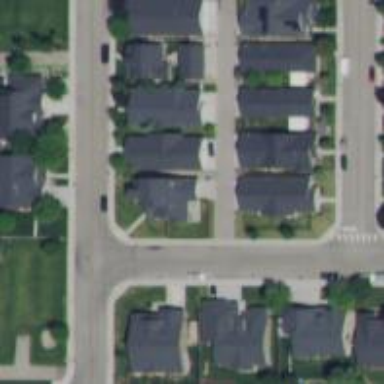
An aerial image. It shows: Alley classified as service road.